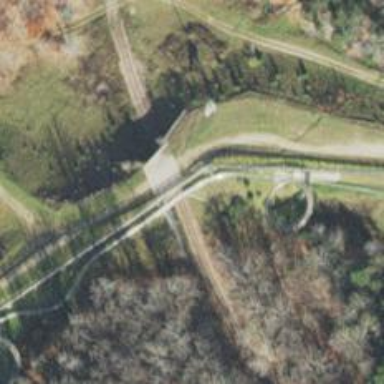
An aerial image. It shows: Bridge for narrow gauge railway.